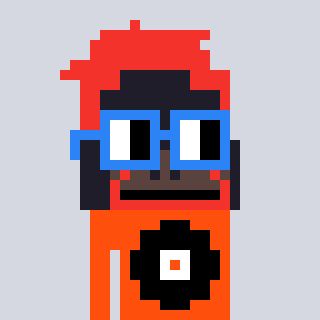
a pixel art character with square blue glasses, a orangutan-shaped head and a orange-colored body on a cool background